Question: So I have a problem that I'm dealing with for days now and I cant figure it out. I have this problem in excel, I am looking for assistance regarding a calculation. I want to be able to calculate a payment date schedule based on a set monthly payment date but to exclude exclude weekends and specific holiday dates e.g.
Here's My file I'm Working on:[].
Here is some function that I already used : '=IF(TEXT(O2,"dddd")=$U$2,O2+2,IF(TEXT(O2,"dddd")=$U$3,O2+1,O2))'This works for only weekends, It doesn't work on holidays, I want it to work not only on weekends and on holidays too.
Thanks in advance.
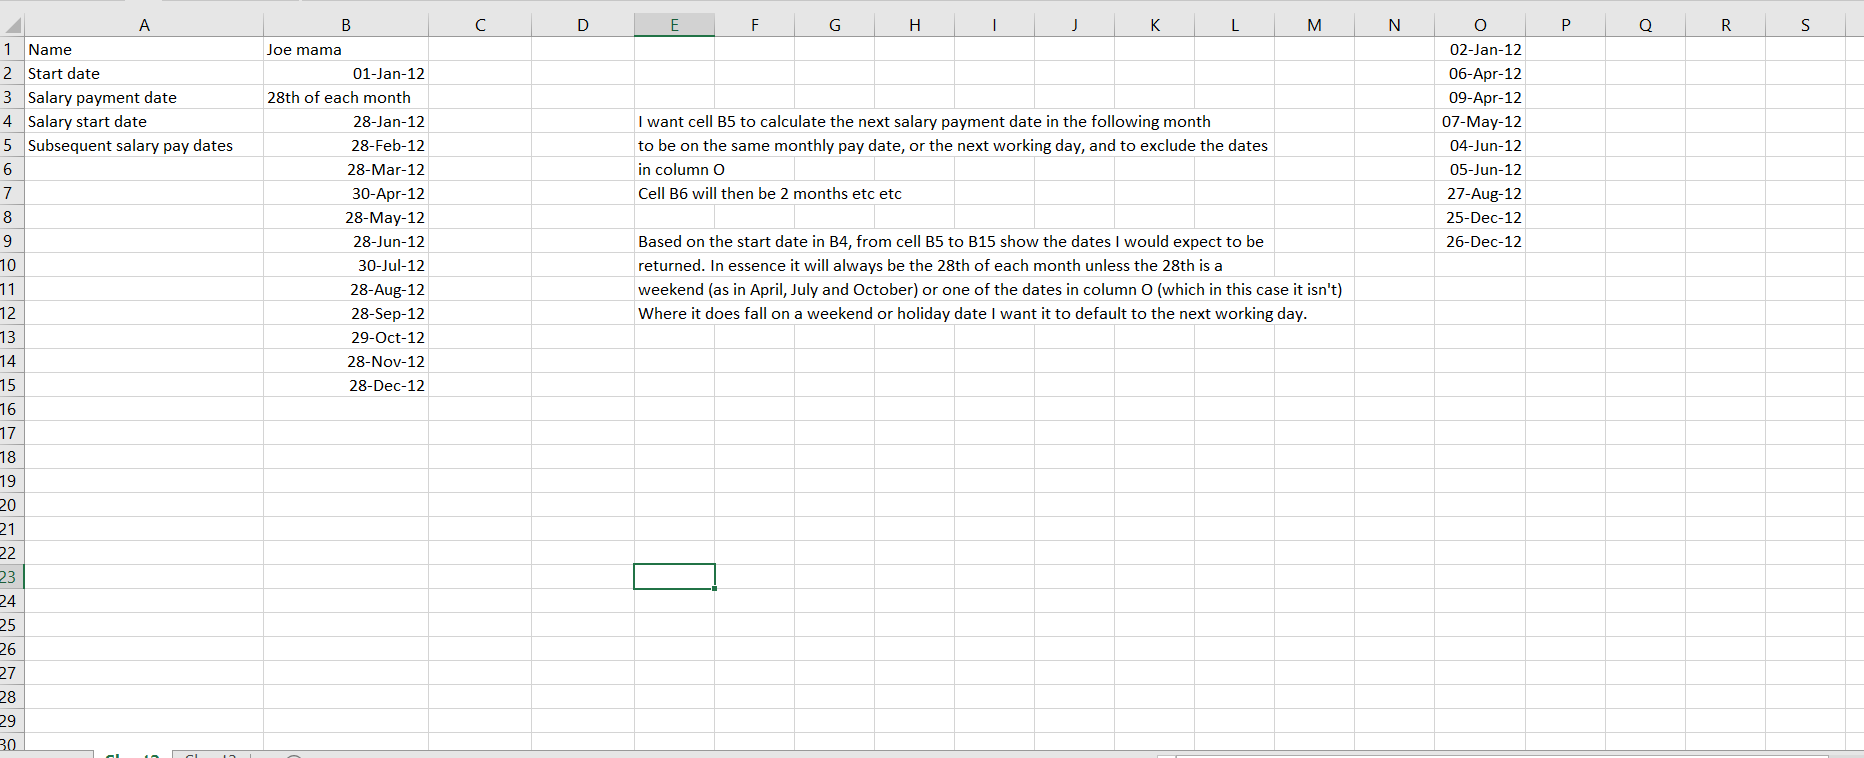
Answer: This can be done by using the WORKDAY() function together with the DATE() function.
B2 contains year - 2012
B3 contains payment day - 28
A5:A17 contain payment periods (month numbers) - 1..12
D6:D16 contain holidays
'''
=WORKDAY(DATE($B$2,A6,$B$3-1),1,$D$6:$D$14)
'''
Also see the linked image. (NB: My Excel version uses semi-colon ";" in stead of comma "," to separate arguments in functions.)
Best of luck!
Xharx
<URL>